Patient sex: F
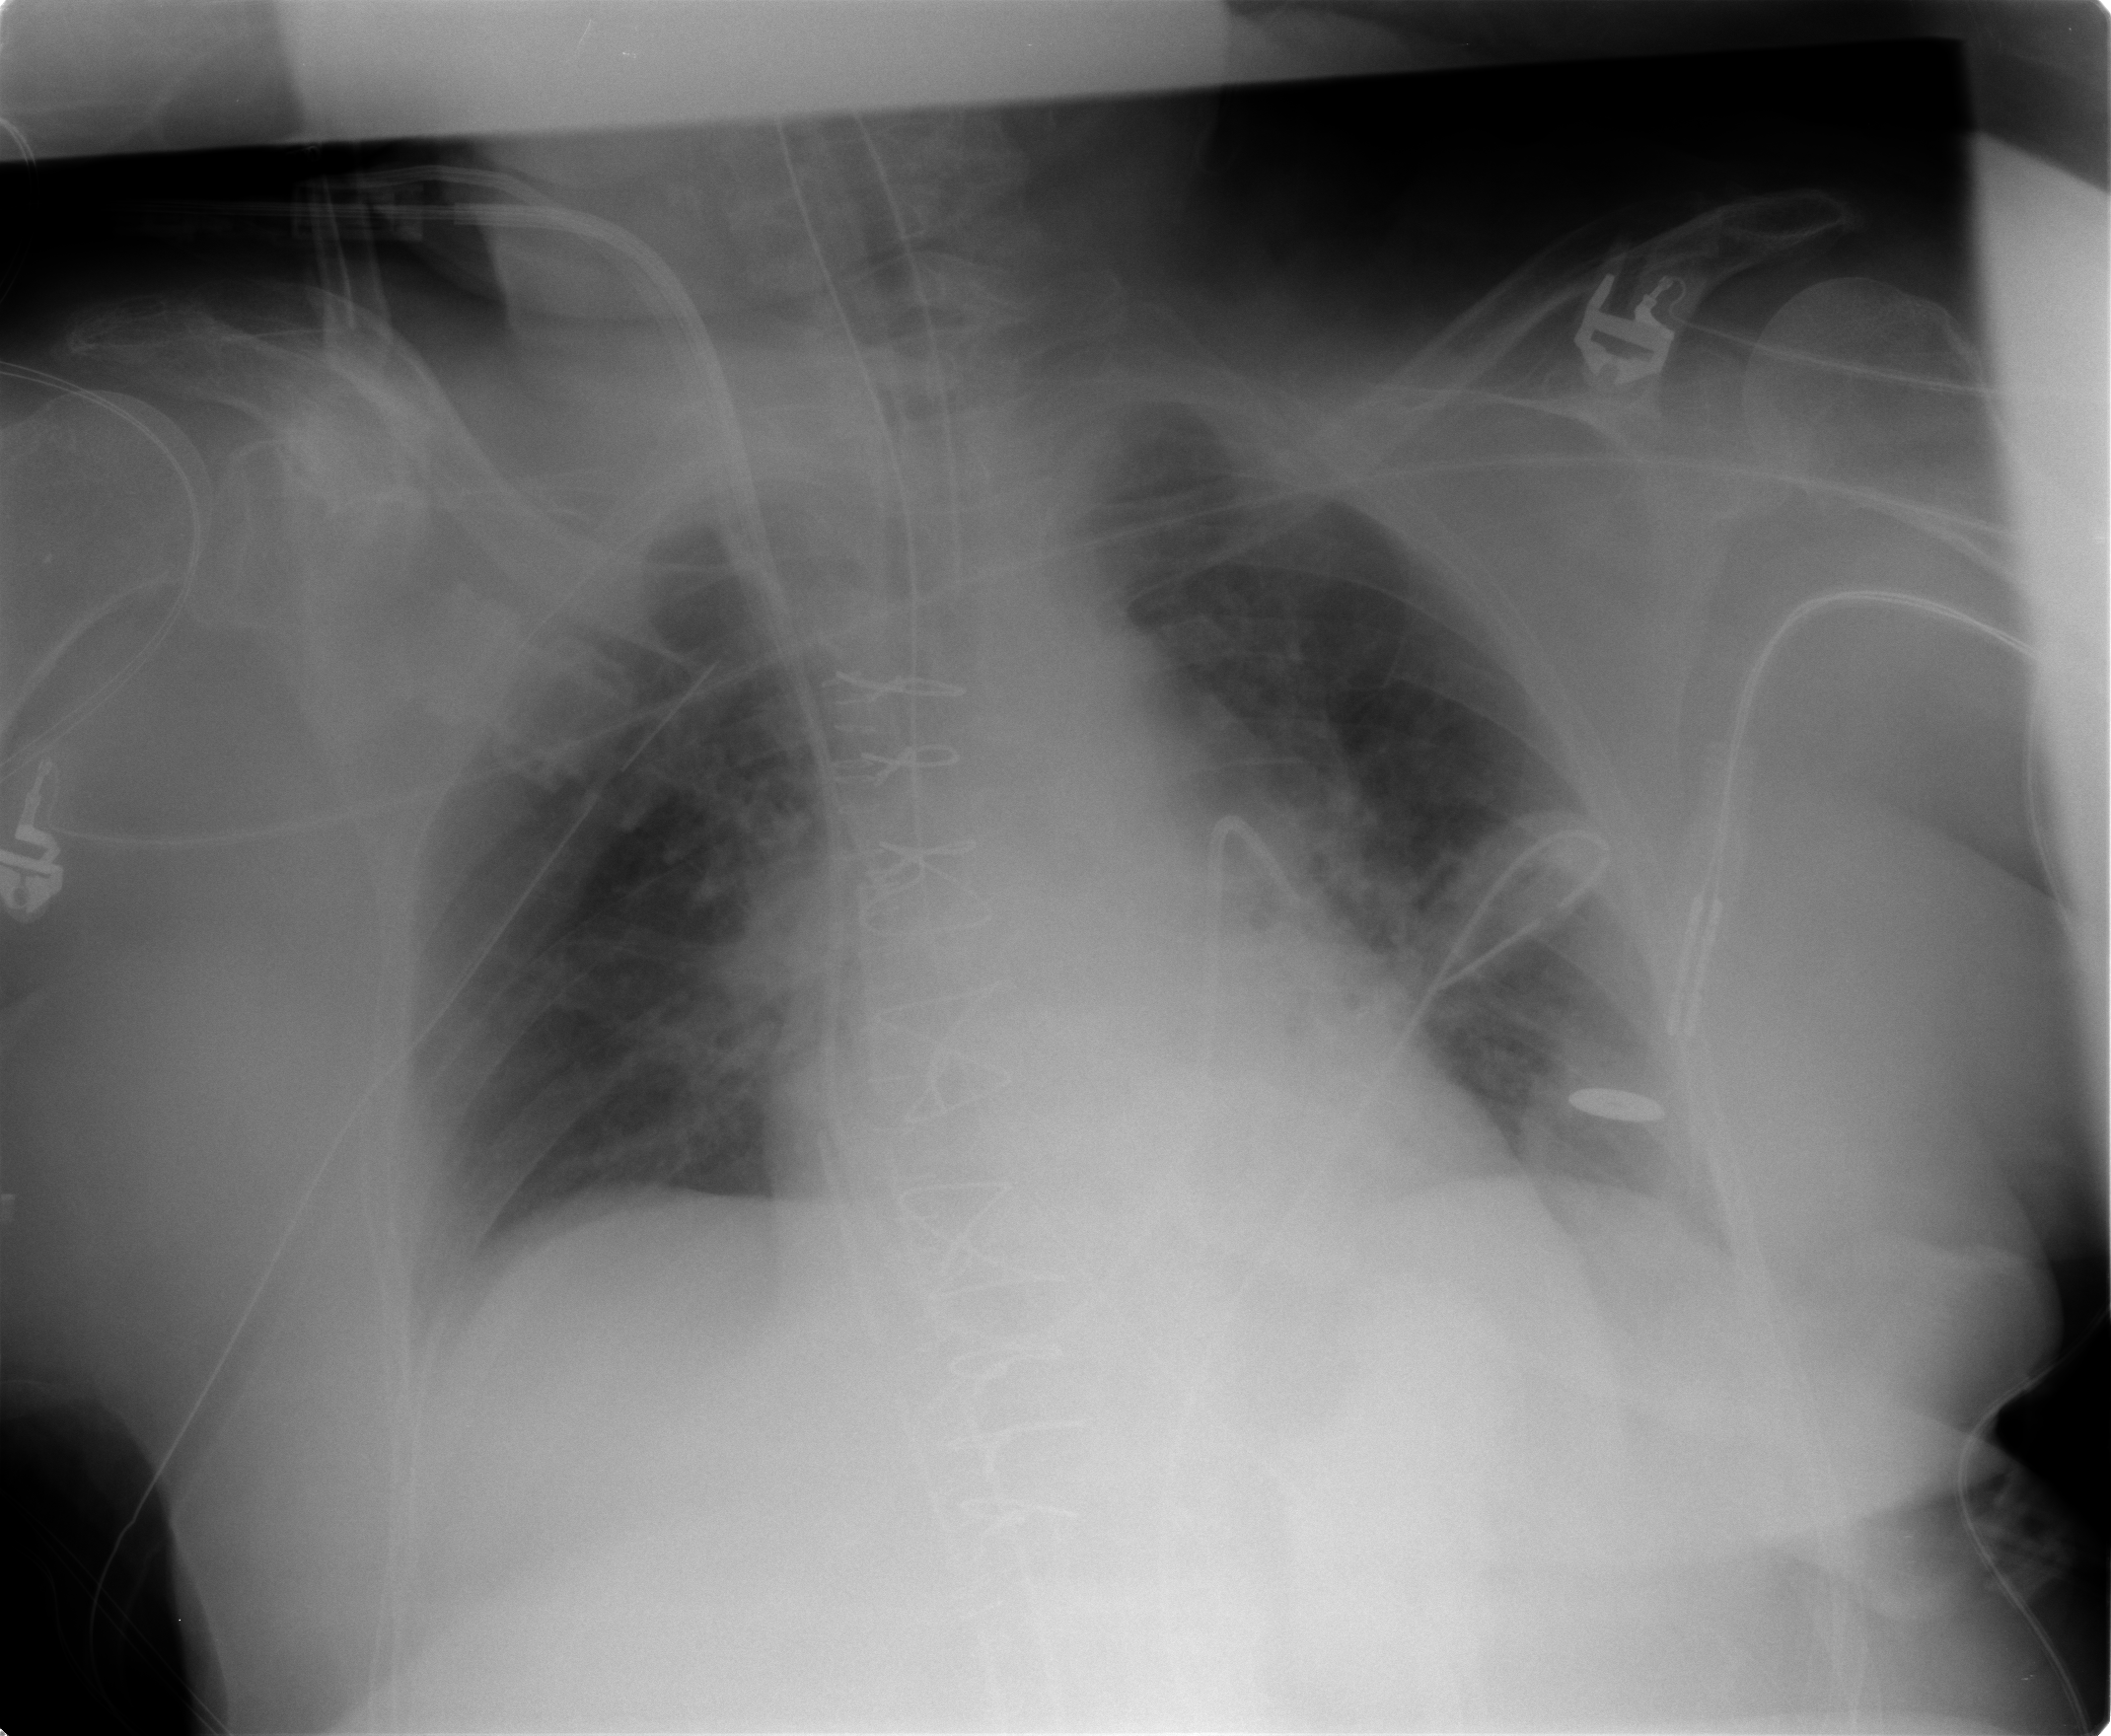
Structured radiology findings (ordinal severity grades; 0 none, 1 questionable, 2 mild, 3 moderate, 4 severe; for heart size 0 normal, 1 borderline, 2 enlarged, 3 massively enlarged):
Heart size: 2
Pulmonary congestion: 2
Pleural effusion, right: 0
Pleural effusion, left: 1
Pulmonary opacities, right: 0
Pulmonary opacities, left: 0
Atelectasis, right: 0
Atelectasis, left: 2